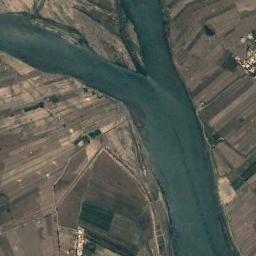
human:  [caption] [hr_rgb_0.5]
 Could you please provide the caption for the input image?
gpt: The river goes through bare and green farmland .

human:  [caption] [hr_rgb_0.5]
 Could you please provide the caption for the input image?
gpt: A broad turquoise river with islands in the river and green and tan mixed fields on both sides of the bank .

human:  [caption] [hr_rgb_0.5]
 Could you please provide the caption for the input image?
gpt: The dark green river goes through the farmland .

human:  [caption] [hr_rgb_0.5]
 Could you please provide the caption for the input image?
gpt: There are many trees on either side of the river .

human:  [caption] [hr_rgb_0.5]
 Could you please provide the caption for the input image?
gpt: There are many brown farmlands around the river .